Question: I use this code to create driving mode directions in iOS6:
'''
Class itemClass = [MKMapItem class];
if (itemClass && [itemClass respondsToSelector:@selector(openMapsWithItems:launchOptions:)]) {
MKMapItem *currentLocationItem = [MKMapItem mapItemForCurrentLocation];
NSString *Latitude = [[_locationString componentsSeparatedByString:@","] objectAtIndex:0];
NSString *Longitude = [[_locationString componentsSeparatedByString:@","] objectAtIndex:1];
MKPlacemark *place = [[MKPlacemark alloc] initWithCoordinate:CLLocationCoordinate2DMake([Latitude doubleValue], [Longitude doubleValue]) addressDictionary:nil];
MKMapItem *destinamtionLocItem = [[MKMapItem alloc] initWithPlacemark:place];
destinamtionLocItem.name = _titleString;
NSArray *mapItemsArray = @[currentLocationItem, destinamtionLocItem];
NSDictionary *dictForDirections = @{MKLaunchOptionsDirectionsModeKey: MKLaunchOptionsDirectionsModeDriving};
[MKMapItem openMapsWithItems:mapItemsArray launchOptions:dictForDirections];
}
'''
The problem is that the navigationBar is always hidden and any button dismiss the view back to your application. So, How to dismiss the MapKit drivingMode?

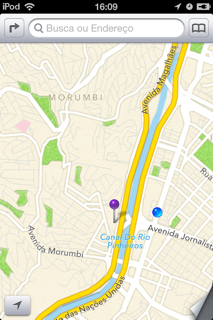
Answer: You've misunderstood what <URL> is doing. The user is no longer in your app. You've sent them over to Apple's Map.app. The only way to dismiss it is for the user to press the home button.